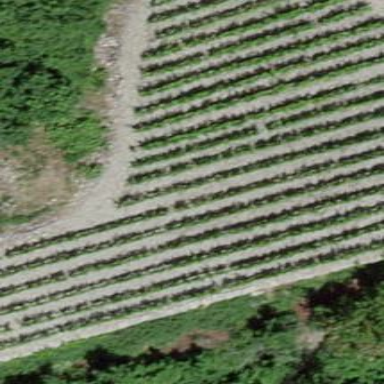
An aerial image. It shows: Vineyard growing grapes.